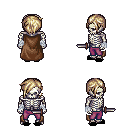
a pixel art fantasy rpg character, male body template, skeleton, brown cape, magenta pants, white blonde pixie cut hairstyle, white cloth bandages, black slippers, dagger, four views (front, back, left, right), 2x2 character sprite sheet, small pixel art, hard edges, no anti-aliasing